Question: How can I make an array bold in my PHP code and save it in the excel file using PHPExcel class? I would like to also know how to make the background in the saved file have colors:
Example of what I want:

'''
<?php
if (!isset($_POST['send'])) { ?>
<!DOCTYPE html>
<html>
<head>
<title>test</title>
</head>
<body>
<?php } else {
require_once 'C:\xampp\htdocs\test\Classes\PHPExcel\IOFactory.php';
$filename = 'file.xlsx';
$title = $_POST['title'];
mysql_connect("localhost","root","") or die ("cant connect!");
mysql_select_db("test") or die ("cant find database!");
$objReader = PHPExcel_IOFactory::createReader('Excel2007');
$objReader->setReadDataOnly(true);
$objPHPExcel = $objReader->load($filename);
$objWorksheet = $objPHPExcel->getActiveSheet();
$objWorksheet = $objPHPExcel->setActiveSheetIndex(0);
$result = mysql_query("SELECT * FROM score");
if(isset($_POST['send'])){
$headings = array(
'ID',
'NAME',
'SCORE 1',
'SCORE 2',
'OTHER QUALITIES',
'INTERVIEW',
'TOTAL',
'AIC',
'BATCHCODE',
);
$objPHPExcel->getActiveSheet()->getColumnDimension('E')->setAutoSize(true);
$objPHPExcel->getActiveSheet()->getColumnDimension('F')->setAutoSize(true);
$objPHPExcel->getActiveSheet()->getColumnDimension('I')->setAutoSize(true);
$objPHPExcel->getActiveSheet()
->getStyle('A1:I5')
->getAlignment()
->setHorizontal(PHPExcel_Style_Alignment::HORIZONTAL_CENTER);
$objPHPExcel->getActiveSheet()->fromArray($headings, null, 'A1');
$row = 2;
while( $rows = mysql_fetch_row($result)){
$objPHPExcel->getActiveSheet()->fromArray($rows, null, 'A' . $row);
$row++;
}
}
header('Content-Type: application/vnd.openxmlformats-officedocument.spreadsheetml.sheet');
header('Content-Disposition: attachment;filename="'.$title.'.xlsx"');
header('Cache-Control: max-age=0');
$objWriter = PHPExcel_IOFactory::createWriter($objPHPExcel, 'Excel2007');
$objWriter->save('php://output');
}
if (!isset($_POST['send'])) { ?>
<form id="form1" name="form1" method="post" action="" >
<input name="title" type="text" id="title" value="title" />
<input type="submit" name="send" value="send to excel" id="send" />
</form>
</body>
</html>
<?php }
'''
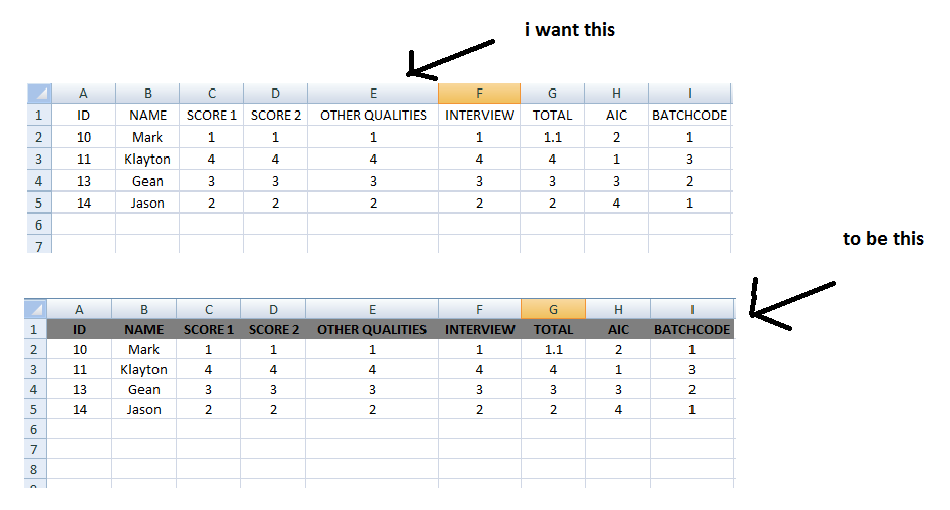
Answer: Setting if from an array is probably the easiest way:
'''
$objPHPExcel->getActiveSheet()->getStyle('A1:I1')->applyFromArray(
array(
'font' => array(
'bold' => true
),
'alignment' => array(
'horizontal' => PHPExcel_Style_Alignment::HORIZONTAL_CENTER,
),
'borders' => array(
'top' => array(
'style' => PHPExcel_Style_Border::BORDER_THIN
)
),
'fill' => array(
'type' => PHPExcel_Style_Fill::FILL_GRADIENT_LINEAR,
'rotation' => 90,
'startcolor' => array(
'argb' => 'FFA0A0A0'
),
'endcolor' => array(
'argb' => 'FFFFFFFF'
)
)
)
);
'''